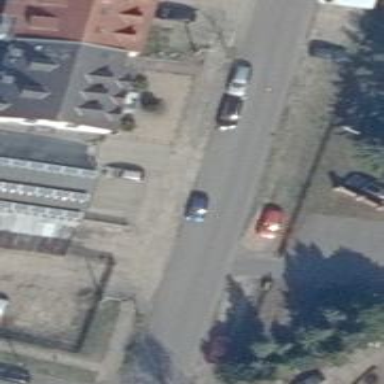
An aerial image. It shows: Asphalt road in residential area.